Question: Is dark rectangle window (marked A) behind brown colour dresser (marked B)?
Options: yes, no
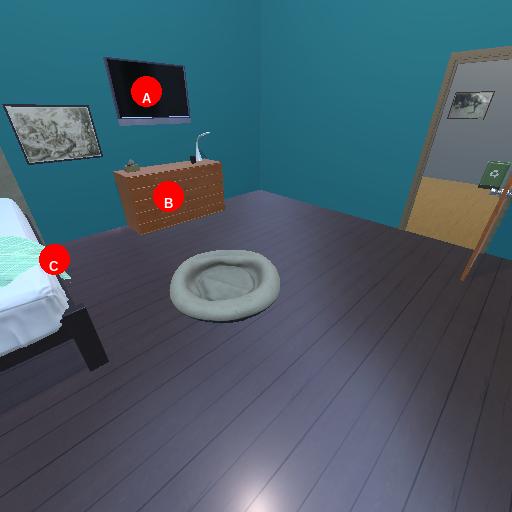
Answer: yes